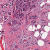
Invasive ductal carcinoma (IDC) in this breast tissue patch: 1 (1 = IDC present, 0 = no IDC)